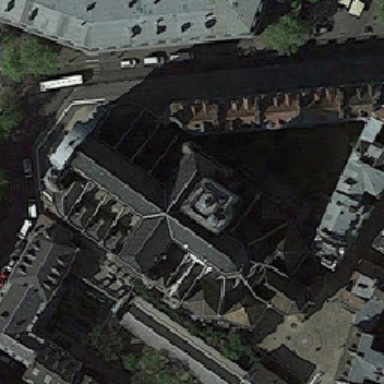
There is a wide road next to the church .